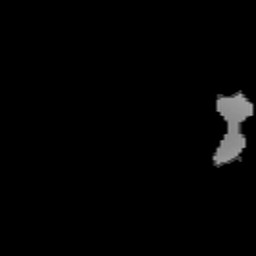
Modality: T2w
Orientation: coronal
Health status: healthy
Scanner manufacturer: siemens
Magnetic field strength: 3 T
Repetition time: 12 s
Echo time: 0.092 s